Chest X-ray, AP view. Patient: 10 years old, sex M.
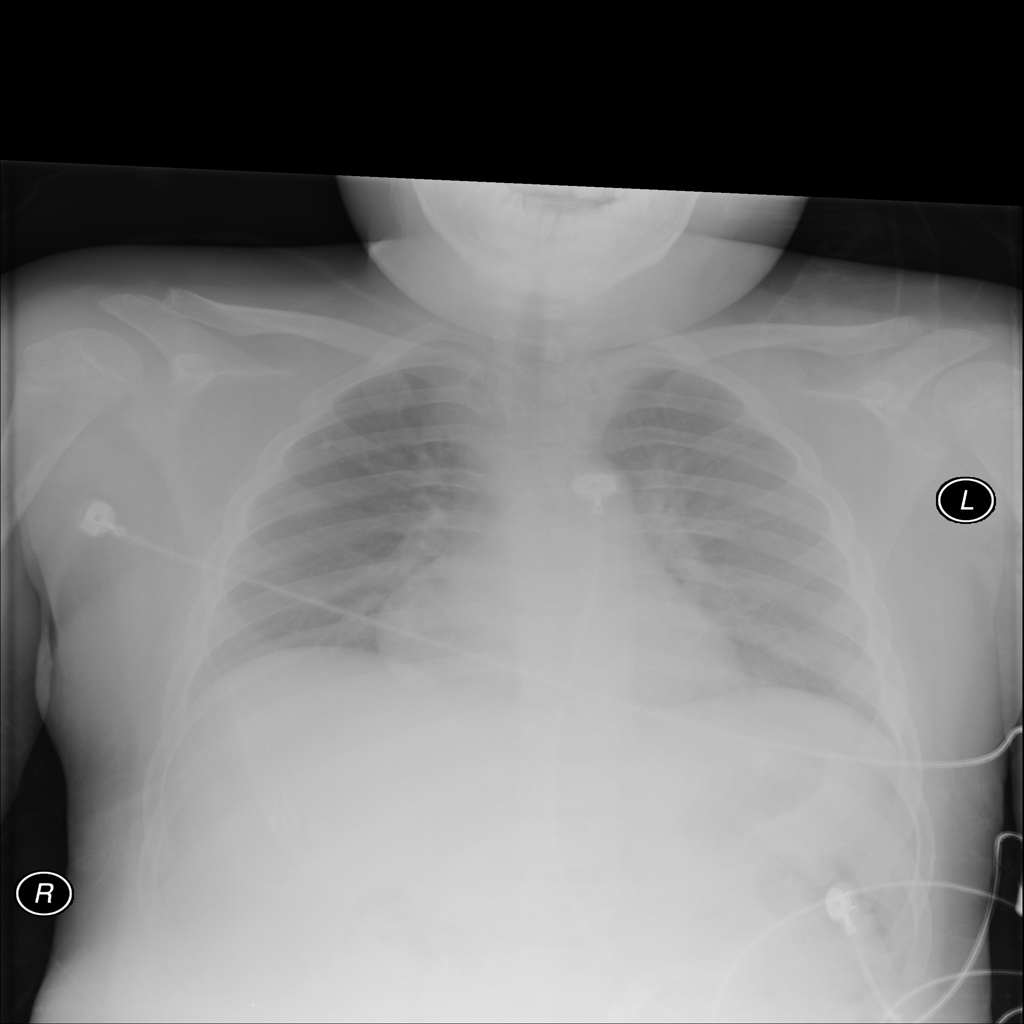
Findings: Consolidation